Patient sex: F
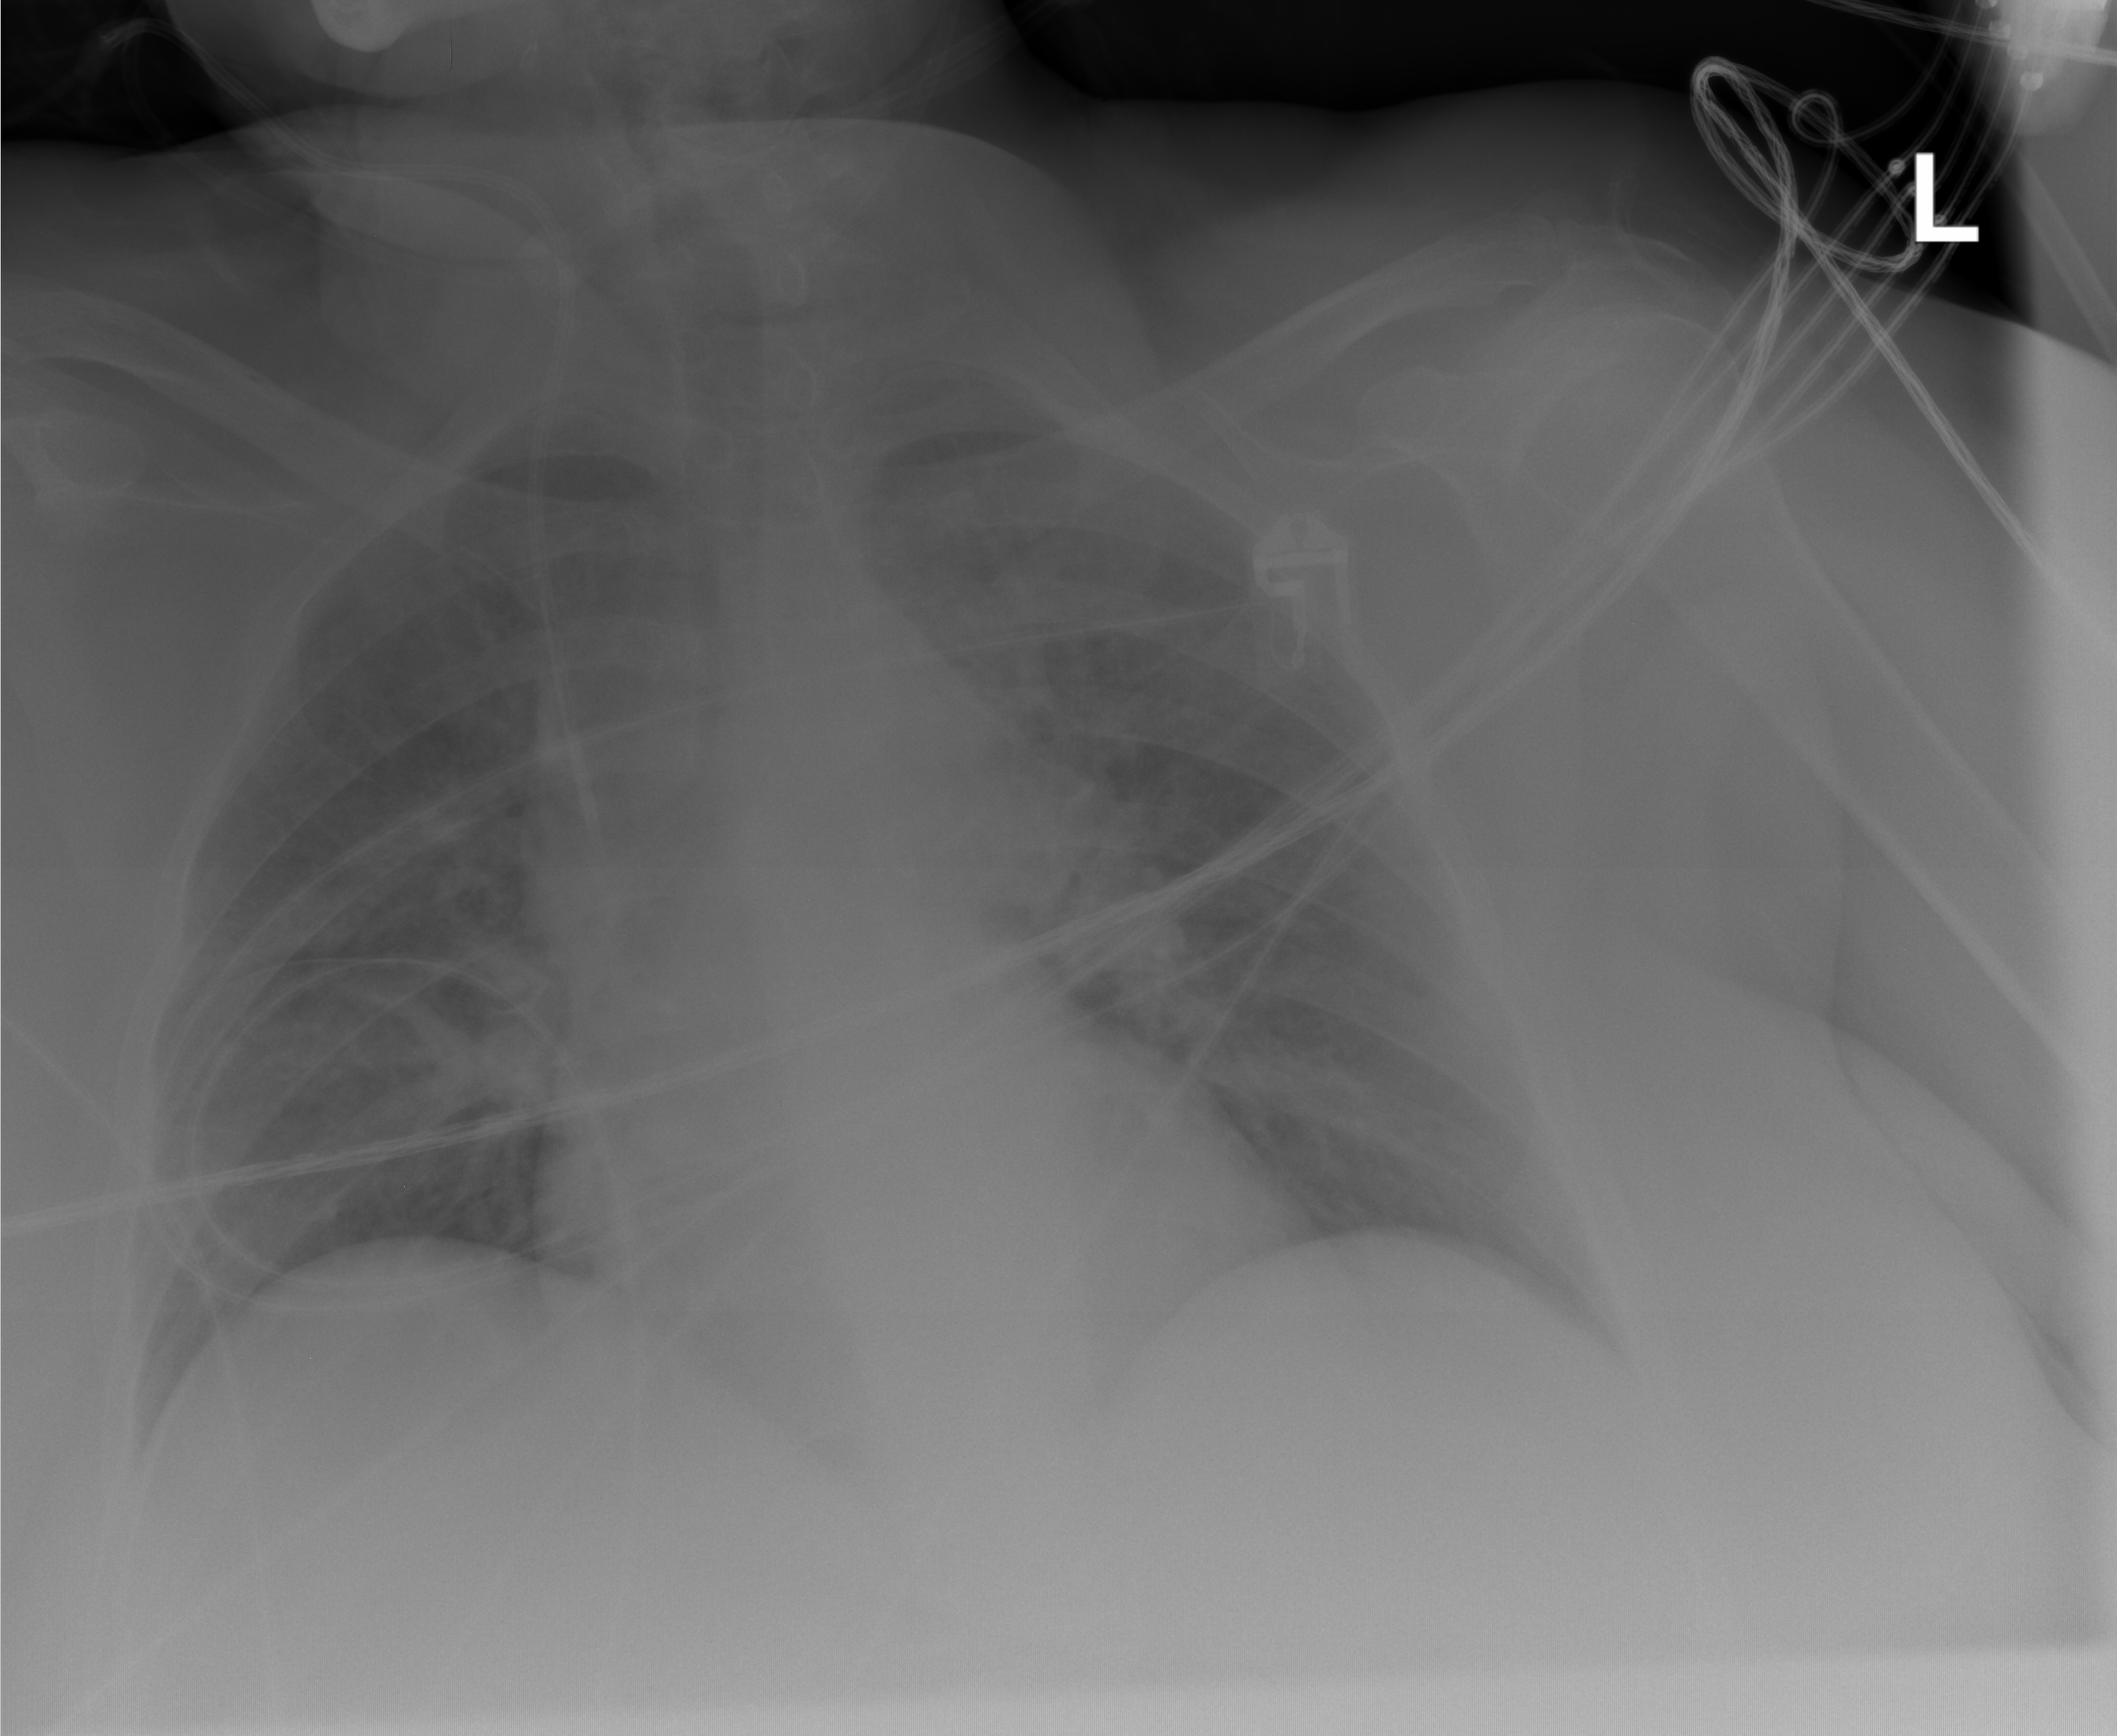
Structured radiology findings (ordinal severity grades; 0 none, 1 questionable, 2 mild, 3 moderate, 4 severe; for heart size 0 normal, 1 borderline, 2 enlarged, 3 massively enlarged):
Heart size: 0
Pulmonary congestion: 2
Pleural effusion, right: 0
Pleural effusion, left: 0
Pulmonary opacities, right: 0
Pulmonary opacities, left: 0
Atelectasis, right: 1
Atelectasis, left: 1